Гантелька, представляющая собой длинную (длиной $l$) невесомую спицу с закрепленными на концах массивными шариками пренебрежимо малых размеров, движется поступательно со скоростью $\vec v_0$ и скрывается за ширмой, где испытывает столкновение с неподвижным препятствием (при этом слышен звук двух последовательных ударов). В результате гантелька вылетает из-за ширмы с прежней скоростью и по практически прежней траектории, но в перевернутом состоянии (см. рис.).
Сколько времени гантелька находилась за ширмой? Ширина ширмы $L>l$.
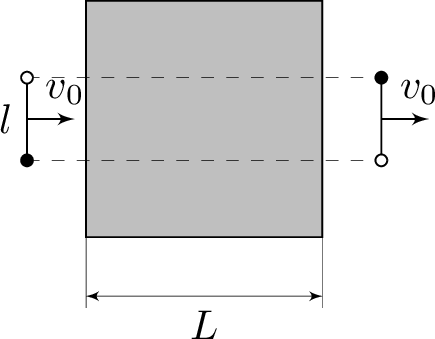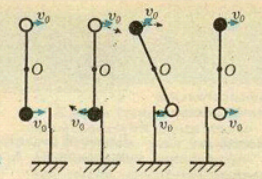
Ответ: Судя по всему, гантелька за ширмой сталкивается одним из своих шариков с очень тонкой абсолютно упругой стенкой, поворачивается на $180^\circ$ вокруг остановившегося центра масс $O$ (см. рис.) с угловой скоростью $\omega=v_0/(l/2)$ и сталкивается со стенкой во второй раз другим шариком, после чего продолжает двигаться практически в прежнем (в меру малости шариков) направлении в перевернутом виде. Время нахождения за ширмой$$t=\frac{L}{v_0}+\frac{\pi l}{2v_0}$$
Темы:
T, Механика, Кинематика, Соударения, Всероссийские